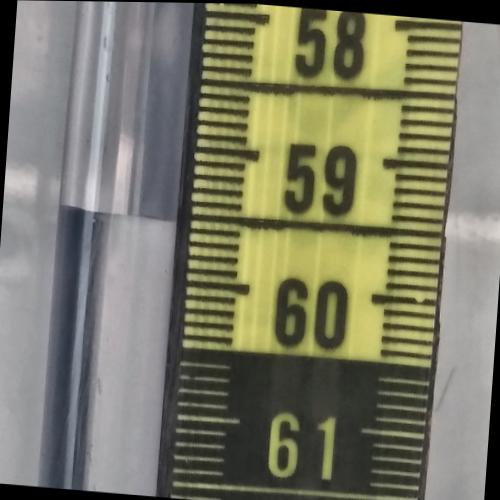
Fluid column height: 59.5 cm